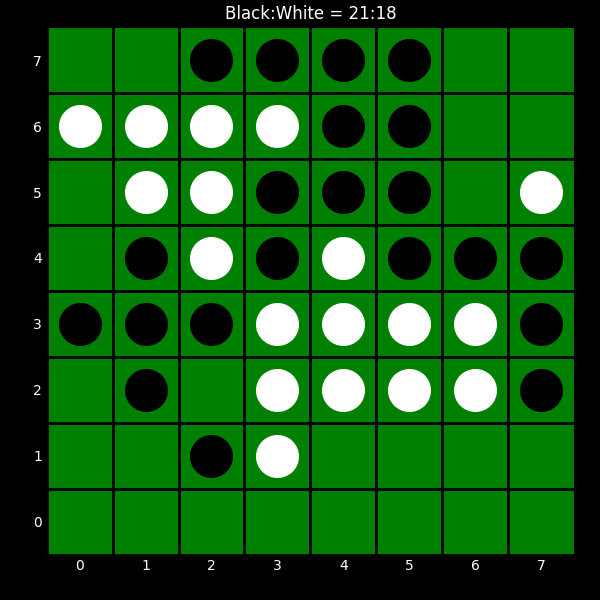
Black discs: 21
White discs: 18